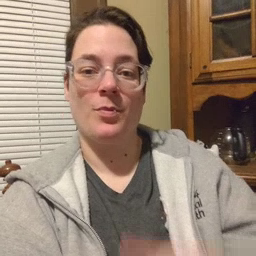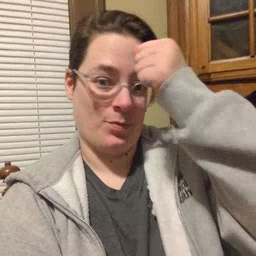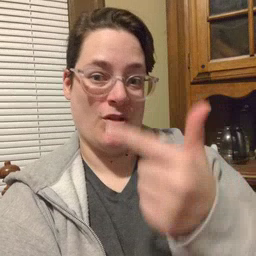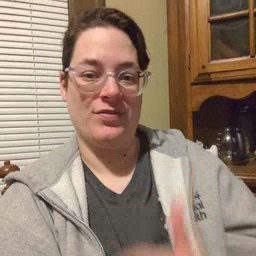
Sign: brother